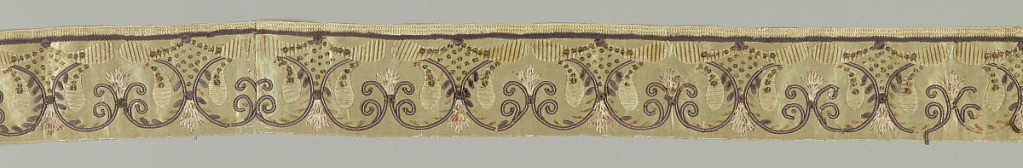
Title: Band
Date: early 19th century
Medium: silk, painted silk, metallic thread, metal paillettes Technique: embroidery and appliqué
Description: White satin ribbon band or border probably from the bottom edge of a robe with ornamentation in appliqué of silks, velvet and paillettes. Design of converging S-scrolls, sprays of foliage or petal forms in painted silk in between and leaf shapes in ribbed velvet. Colors are cream and purple with flecks of color on leaf sprays. Remains of metal thread outline on some leaves. Purple and white braid on bottom.